Interaction volume radius: 5 \u00c5
Interaction volume height: 15 \u00c5
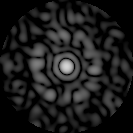
Disorder parameter: 0.7823